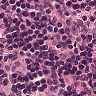
Metastatic tissue present: no